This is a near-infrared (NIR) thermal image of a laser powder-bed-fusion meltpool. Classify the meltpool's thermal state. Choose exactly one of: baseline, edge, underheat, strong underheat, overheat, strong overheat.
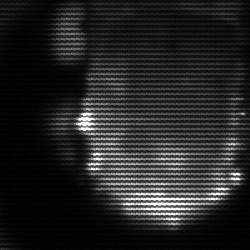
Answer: baseline